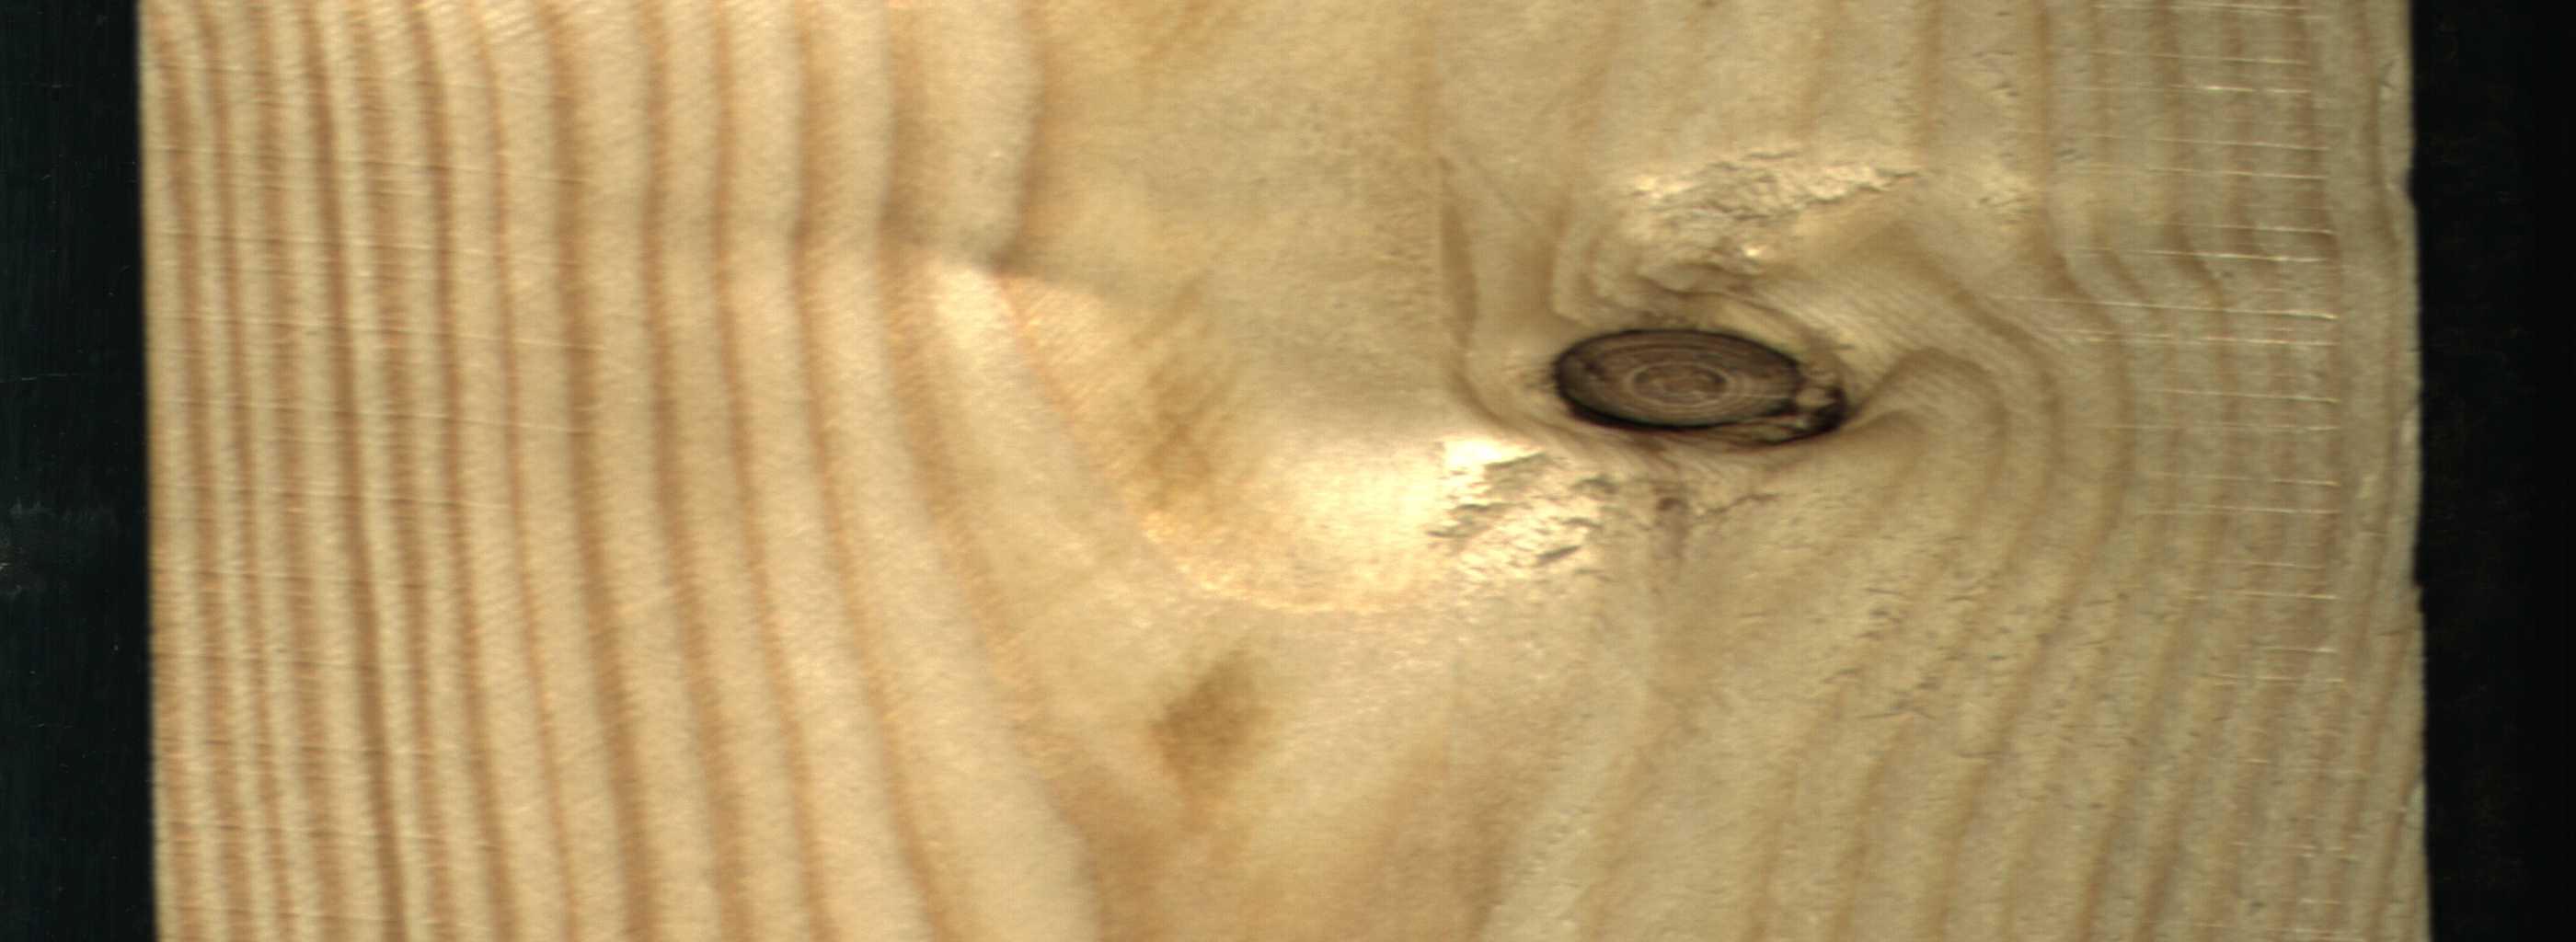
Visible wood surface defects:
Dead_Knot